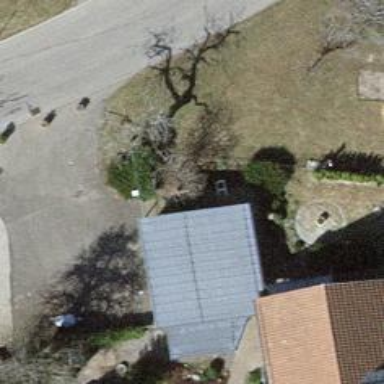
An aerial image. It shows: Garage with flat roof.